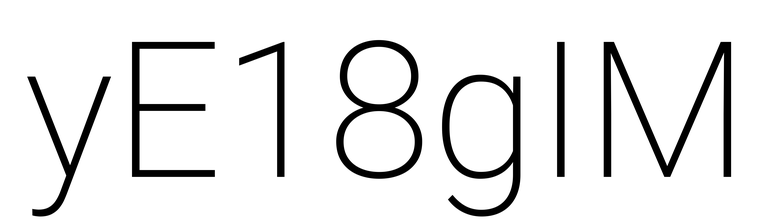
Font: Roboto_ExtraLight